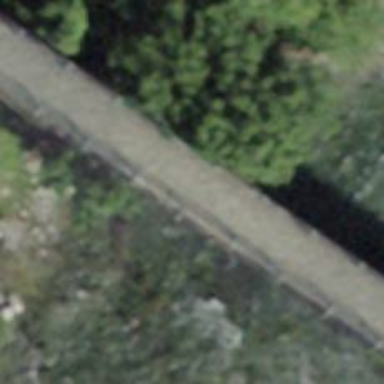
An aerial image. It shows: Abandoned railway bridge.